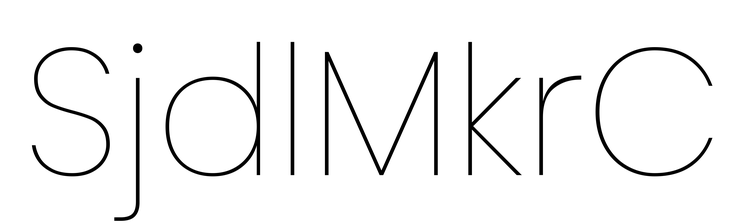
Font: Poppins-Thin